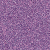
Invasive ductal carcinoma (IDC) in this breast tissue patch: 1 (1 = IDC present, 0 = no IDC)